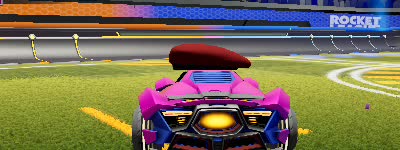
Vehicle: werewolf